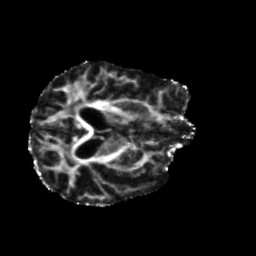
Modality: FA
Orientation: axial
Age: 43
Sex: male
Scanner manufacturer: siemens
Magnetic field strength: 3 T
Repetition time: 5.25 s
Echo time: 0.08 s